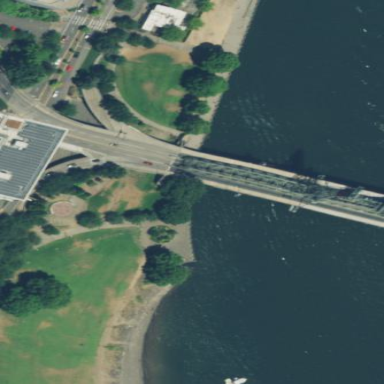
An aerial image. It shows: Beam bridge structure.